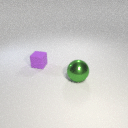
small purple rubber cube behind large green metal sphere